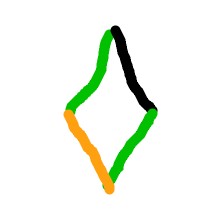
Shape: rhombus